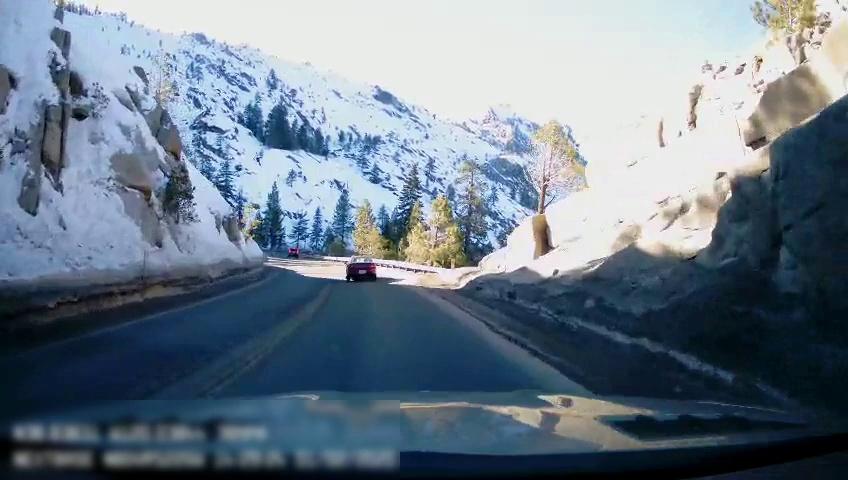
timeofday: Day
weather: Sunny
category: Drivable Space
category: Vehicles | Car
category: Lanes | Opposite Lane
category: Lanes | Current Lane
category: Lanes | Opposite Lane
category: Lanes | Current Lane